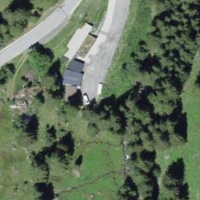
EUNIS habitat code: 26
Species observed at this site:
Caltha palustris